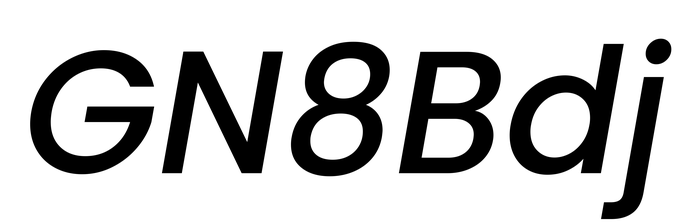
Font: Poppins-MediumItalic